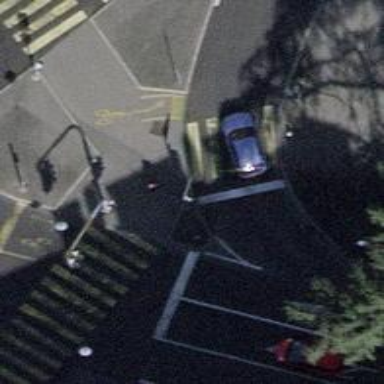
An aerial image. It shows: Kerb barrier.